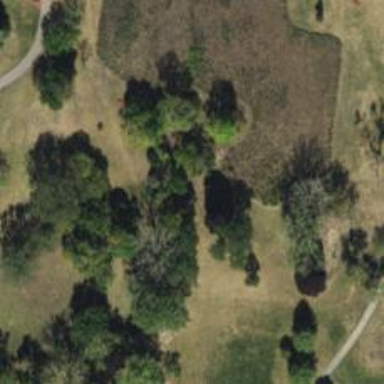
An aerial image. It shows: Disc golf basket.